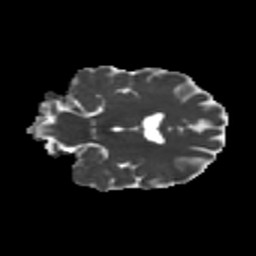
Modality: MD
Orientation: coronal
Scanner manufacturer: siemens
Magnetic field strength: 3 T
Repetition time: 9.2 s
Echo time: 0.084 s